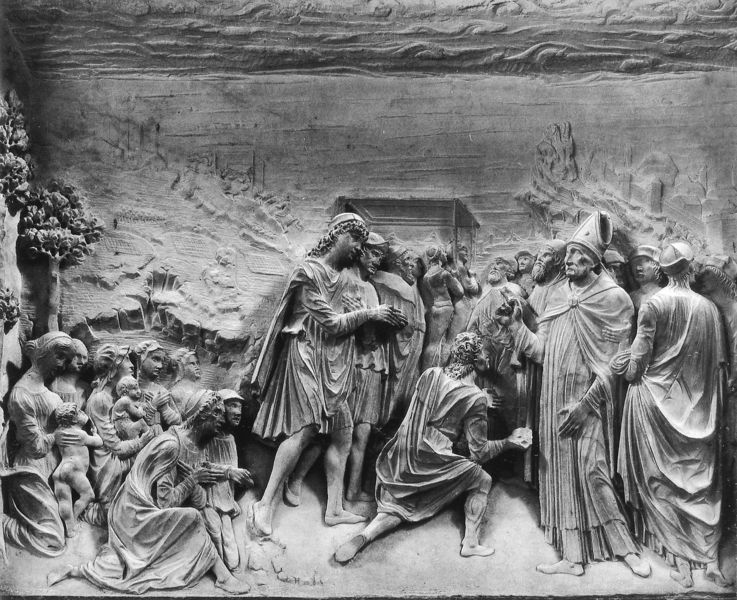
Titel: Die Rückkehr des hl. Lanfrancus nach Pavia
Künstler: Amadeo
Standort: Pavia, S. Lanfranco (EU - I)
Schlagwörter: baum, berg, felsen, himmel, mann, umhang, bäume, frauen, landschaft, menschen, frau, männer, szene, falten, stein, horizont, hügel, geistlicher, gewand, mantel, kind, kinder, relief, rückenansicht, figuren, bischof, seitenansicht, knien, mäntel, knieen, segnen, ehrerbietung, prozession, tiara, fresko, begrüßung, relieff, bischofsmütze